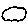
Label: cloud